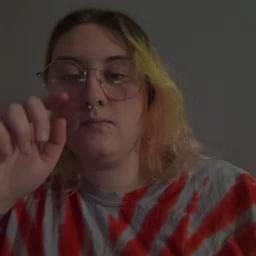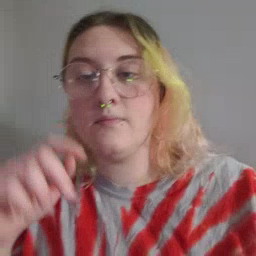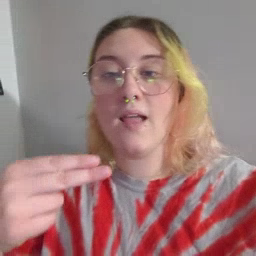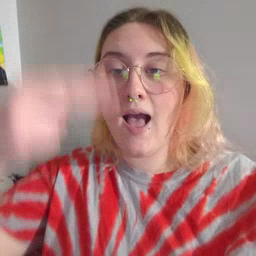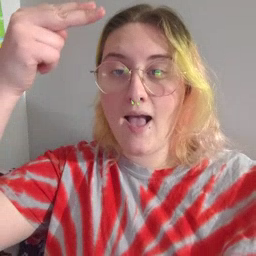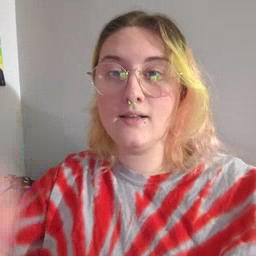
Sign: high